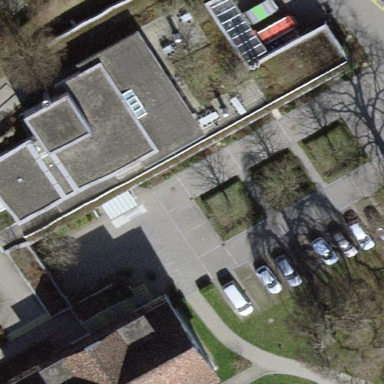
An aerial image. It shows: Hospital building.